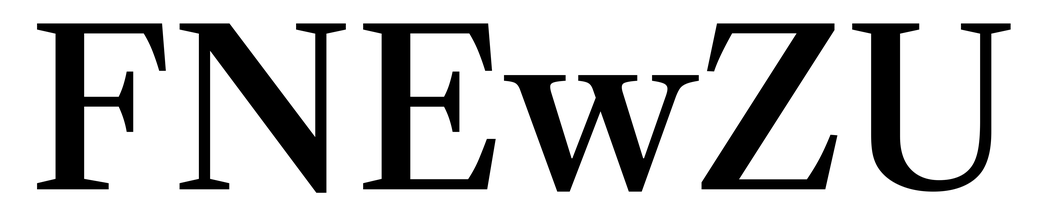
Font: LibreCaslonText_Medium